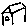
Label: house